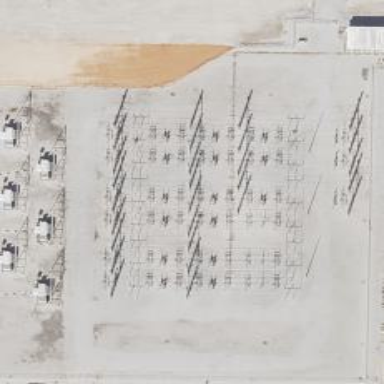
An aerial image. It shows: Switch for power supply.